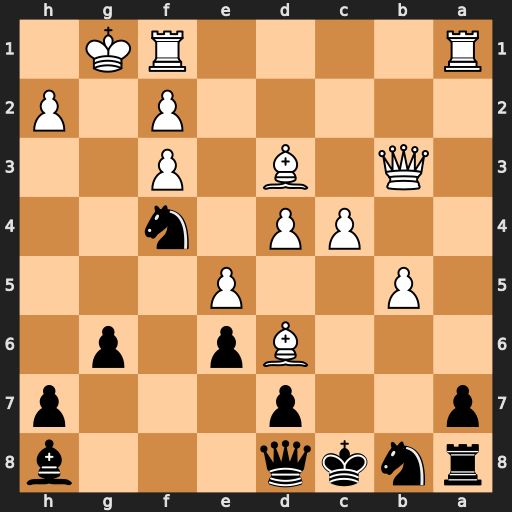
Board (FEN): rnkq3b/p2p3p/3Bp1p1/1P2P3/2PP1n2/1Q1B1P2/5P1P/R4RK1
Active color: b
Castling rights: -
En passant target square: -
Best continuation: Qg5+ Kh1 Qg2#